【题型】填空题　【知识点】解析几何　【难度】medium
如图，焦点在 $x$ 轴上的椭圆 $\frac{x^2}{a^2} + \frac{y^2}{3} = 1 \ (a>0)$ 的左、右焦点分别为 $F_1$、$F_2$，$P$ 是椭圆上位于第一象限内的一点，且直线 $F_2P$ 与 $y$ 轴的正半轴交于 $A$ 点，$\triangle APF_1$ 的内切圆在边 $PF_1$ 上的切点为 $Q$，若 $|F_1Q|=4$，则该椭圆的离心率为\_\_\_\_\_\_\_\_.

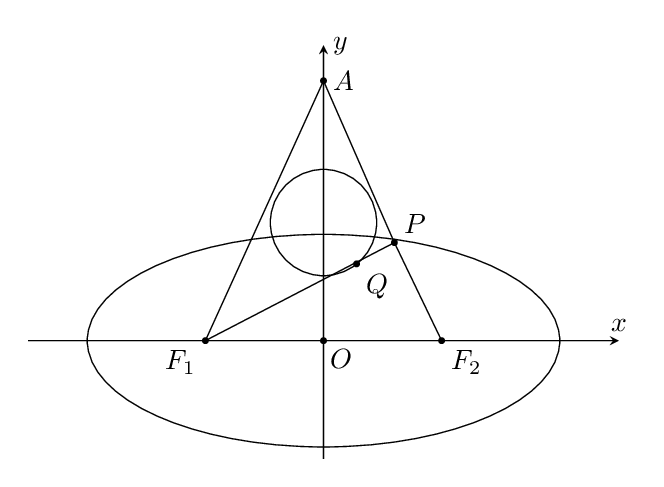
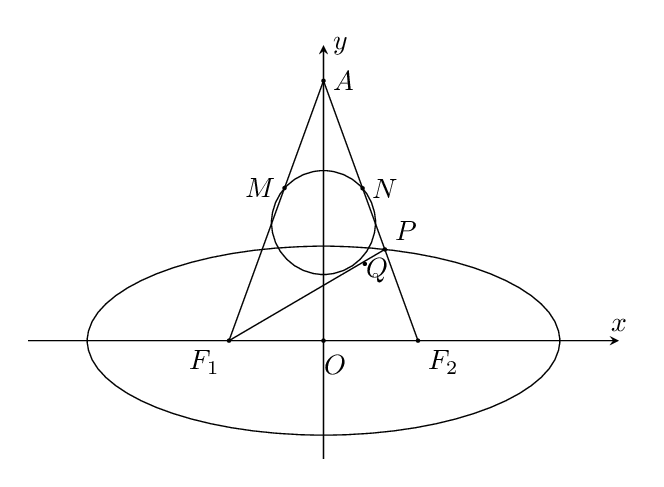
【解答】

\noindent \textbf{【答案】} $\boldsymbol{13}$

\vspace{0.2cm}
\noindent \textbf{【分析】} 利用离心率得到椭圆的方程为$\dfrac{x^2}{4c^2}+\dfrac{y^2}{3c^2}=1$，即$3x^2+4y^2-12c^2=0$，根据离心率得到直线$AF_2$的斜率，进而利用直线的垂直关系得到直线$DE$的斜率，写出直线$DE$的方程：$x=\sqrt{3}y-c$，代入椭圆方程$3x^2+4y^2-12c^2=0$，整理化简得到：$13y^2-6\sqrt{3}cy-9c^2=0$，利用弦长公式求得$c=\dfrac{13}{8}$，得$a=2c=\dfrac{13}{4}$，根据对称性将$\triangle ADE$的周长转化为$\triangle F_2DE$的周长，利用椭圆的定义得到周长为$4a=13$.

\vspace{0.2cm}
\noindent \textbf{【详解】}
$\because$椭圆的离心率为$e=\dfrac{c}{a}=\dfrac{1}{2}$，$\therefore a=2c$，$\therefore b^2=a^2-c^2=3c^2$，$\therefore$椭圆的方程为$\dfrac{x^2}{4c^2}+\dfrac{y^2}{3c^2}=1$，即$3x^2+4y^2-12c^2=0$，不妨设左焦点为$F_1$，右焦点为$F_2$，如图所示，$\because$

\( AF_2=a \)，$OF_2=c$，$a=2c$，$\therefore \angle AF_2O=\dfrac{\pi}{3}$，$\therefore \triangle AF_1F_2$为正三角形，$\because$过$F_1$且垂直于$AF_2$的直线与$C$交于$D$，$E$两点，$DE$为线段$AF_2$的垂直平分线，$\therefore$直线$DE$的斜率为$\dfrac{\sqrt{3}}{3}$，直线$DE$的方程：$x=\sqrt{3}y-c$，代入椭圆方程$3x^2+4y^2-12c^2=0$，整理化简得到：$13y^2-6\sqrt{3}cy-9c^2=0$，
判别式$\Delta=(6\sqrt{3}c)^2+4\times13\times9c^2=6^2\times16\times c^2$，
$\therefore |DE|=\sqrt{1+(\sqrt{3})^2}|y_1-y_2|=2\times\dfrac{\sqrt{\Delta}}{13}=2\times6\times4\times\dfrac{c}{13}=6$，
$\therefore c=\dfrac{13}{8}$，得$a=2c=\dfrac{13}{4}$，
$\because DE$为线段$AF_2$的垂直平分线，根据对称性，$AD=DF_2$，$AE=EF_2$，$\therefore \triangle ADE$的周长等于$\triangle F_2DE$的周长，利用椭圆的定义得到$\triangle F_2DE$周长为
$|DF_2|+|EF_2|+|DE|=|DF_2|+|EF_2|+|DF_1|+|EF_1|=|DF_1|+|DF_2|+|EF_1|+|EF_2|=2a+2a=4a=13$.
故答案为：$\boldsymbol{13}$